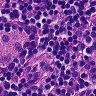
Metastatic tissue present: no